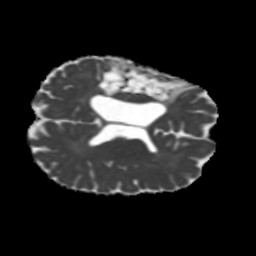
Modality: MD
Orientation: axial
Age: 42
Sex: male
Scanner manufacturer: siemens
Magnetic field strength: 3 T
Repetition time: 5.25 s
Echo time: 0.08 s